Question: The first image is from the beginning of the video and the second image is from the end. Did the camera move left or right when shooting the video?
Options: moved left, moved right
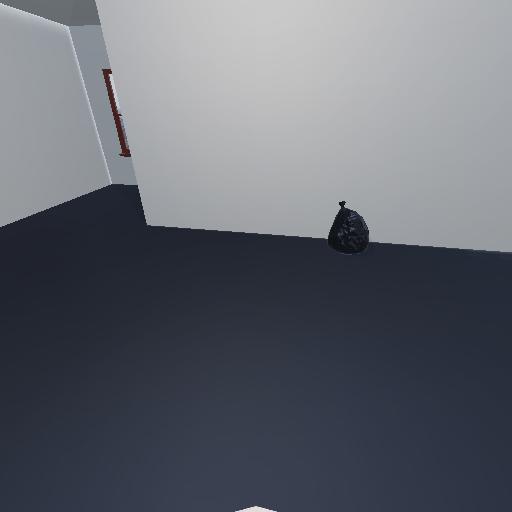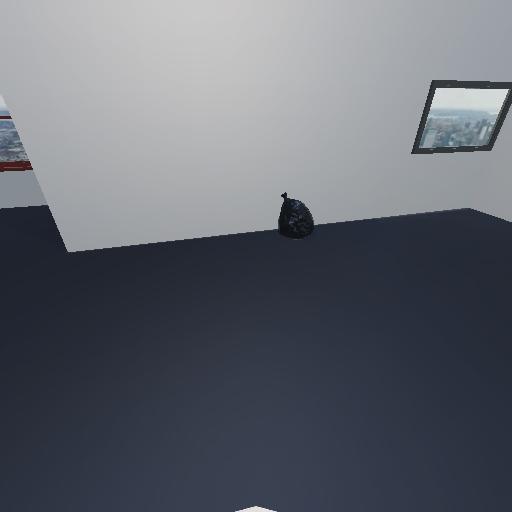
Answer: moved left